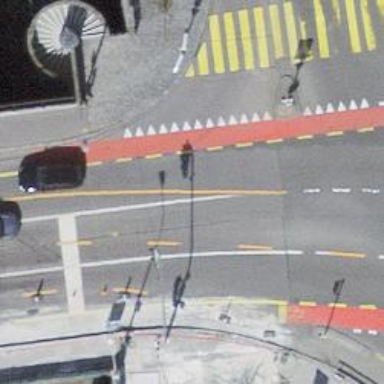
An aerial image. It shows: Secondary road with asphalt surface. There is separate sidewalk and dedicated cycle lane on the left.